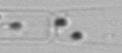
Label: Guinardia_delicatula_TAG_internal_parasite